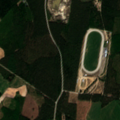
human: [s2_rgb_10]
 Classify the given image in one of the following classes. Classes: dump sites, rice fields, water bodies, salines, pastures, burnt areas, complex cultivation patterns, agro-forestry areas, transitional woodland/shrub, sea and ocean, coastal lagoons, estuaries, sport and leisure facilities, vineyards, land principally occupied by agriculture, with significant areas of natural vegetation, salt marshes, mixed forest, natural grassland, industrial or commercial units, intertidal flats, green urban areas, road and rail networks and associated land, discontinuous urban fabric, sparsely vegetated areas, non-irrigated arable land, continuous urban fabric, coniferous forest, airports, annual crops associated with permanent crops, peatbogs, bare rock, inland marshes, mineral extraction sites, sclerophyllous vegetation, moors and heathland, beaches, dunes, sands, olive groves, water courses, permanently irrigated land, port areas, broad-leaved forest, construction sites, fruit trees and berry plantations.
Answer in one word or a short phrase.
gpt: mineral extraction sites, non-irrigated arable land, coniferous forest, mixed forest, transitional woodland/shrub